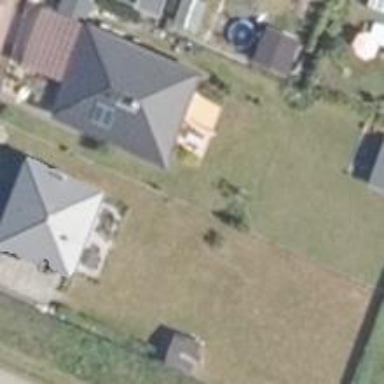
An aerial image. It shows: Simple and straightforward house.